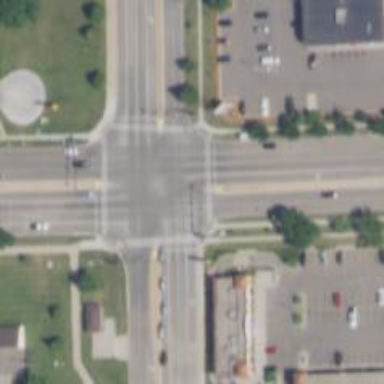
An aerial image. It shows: Marked road crossing.